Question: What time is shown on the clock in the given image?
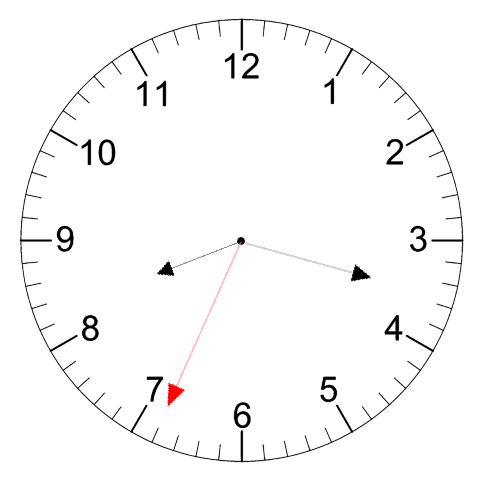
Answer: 08:17:34